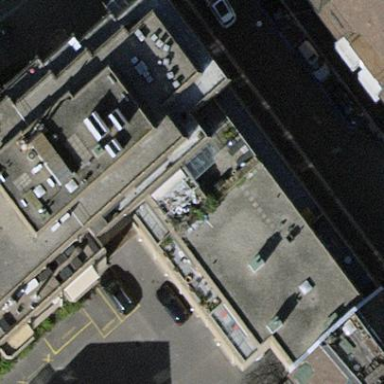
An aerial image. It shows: Office building.